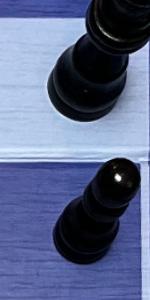
Label: Pawn_Black